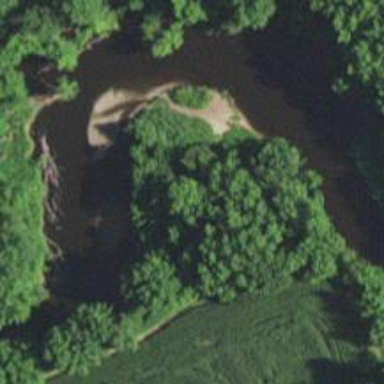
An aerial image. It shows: Beautiful river scene.